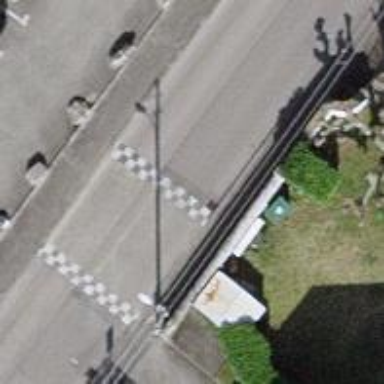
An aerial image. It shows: Table-style traffic calming feature.